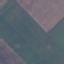
Label: AnnualCrop